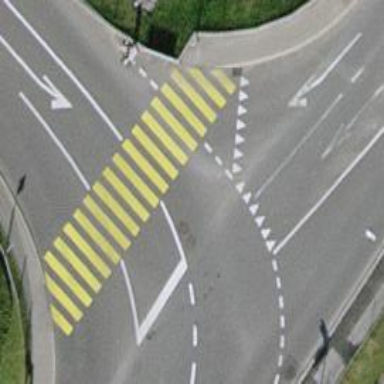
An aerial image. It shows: Uncontrolled zebra crossing on the road.